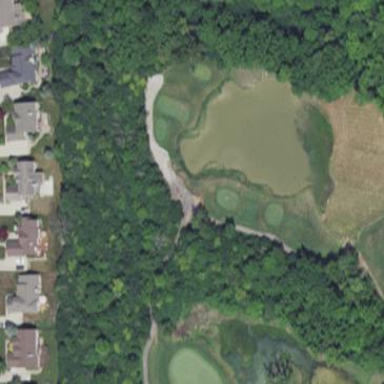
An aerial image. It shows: Water hazard on golf course. The hazard is natural water feature.